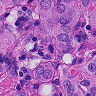
Metastatic tissue present: yes